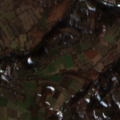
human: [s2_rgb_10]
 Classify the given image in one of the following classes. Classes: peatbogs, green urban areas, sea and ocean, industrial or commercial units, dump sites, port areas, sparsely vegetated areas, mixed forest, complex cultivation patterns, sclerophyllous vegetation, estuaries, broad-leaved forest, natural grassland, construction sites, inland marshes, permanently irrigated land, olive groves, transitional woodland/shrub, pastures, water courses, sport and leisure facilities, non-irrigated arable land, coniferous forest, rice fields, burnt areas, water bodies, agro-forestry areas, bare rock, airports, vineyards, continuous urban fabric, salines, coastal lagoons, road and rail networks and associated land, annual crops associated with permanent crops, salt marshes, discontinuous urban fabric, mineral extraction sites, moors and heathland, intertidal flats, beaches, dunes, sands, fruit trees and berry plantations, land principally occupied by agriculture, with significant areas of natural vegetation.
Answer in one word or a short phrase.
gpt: complex cultivation patterns, land principally occupied by agriculture, with significant areas of natural vegetation, broad-leaved forest